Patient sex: M
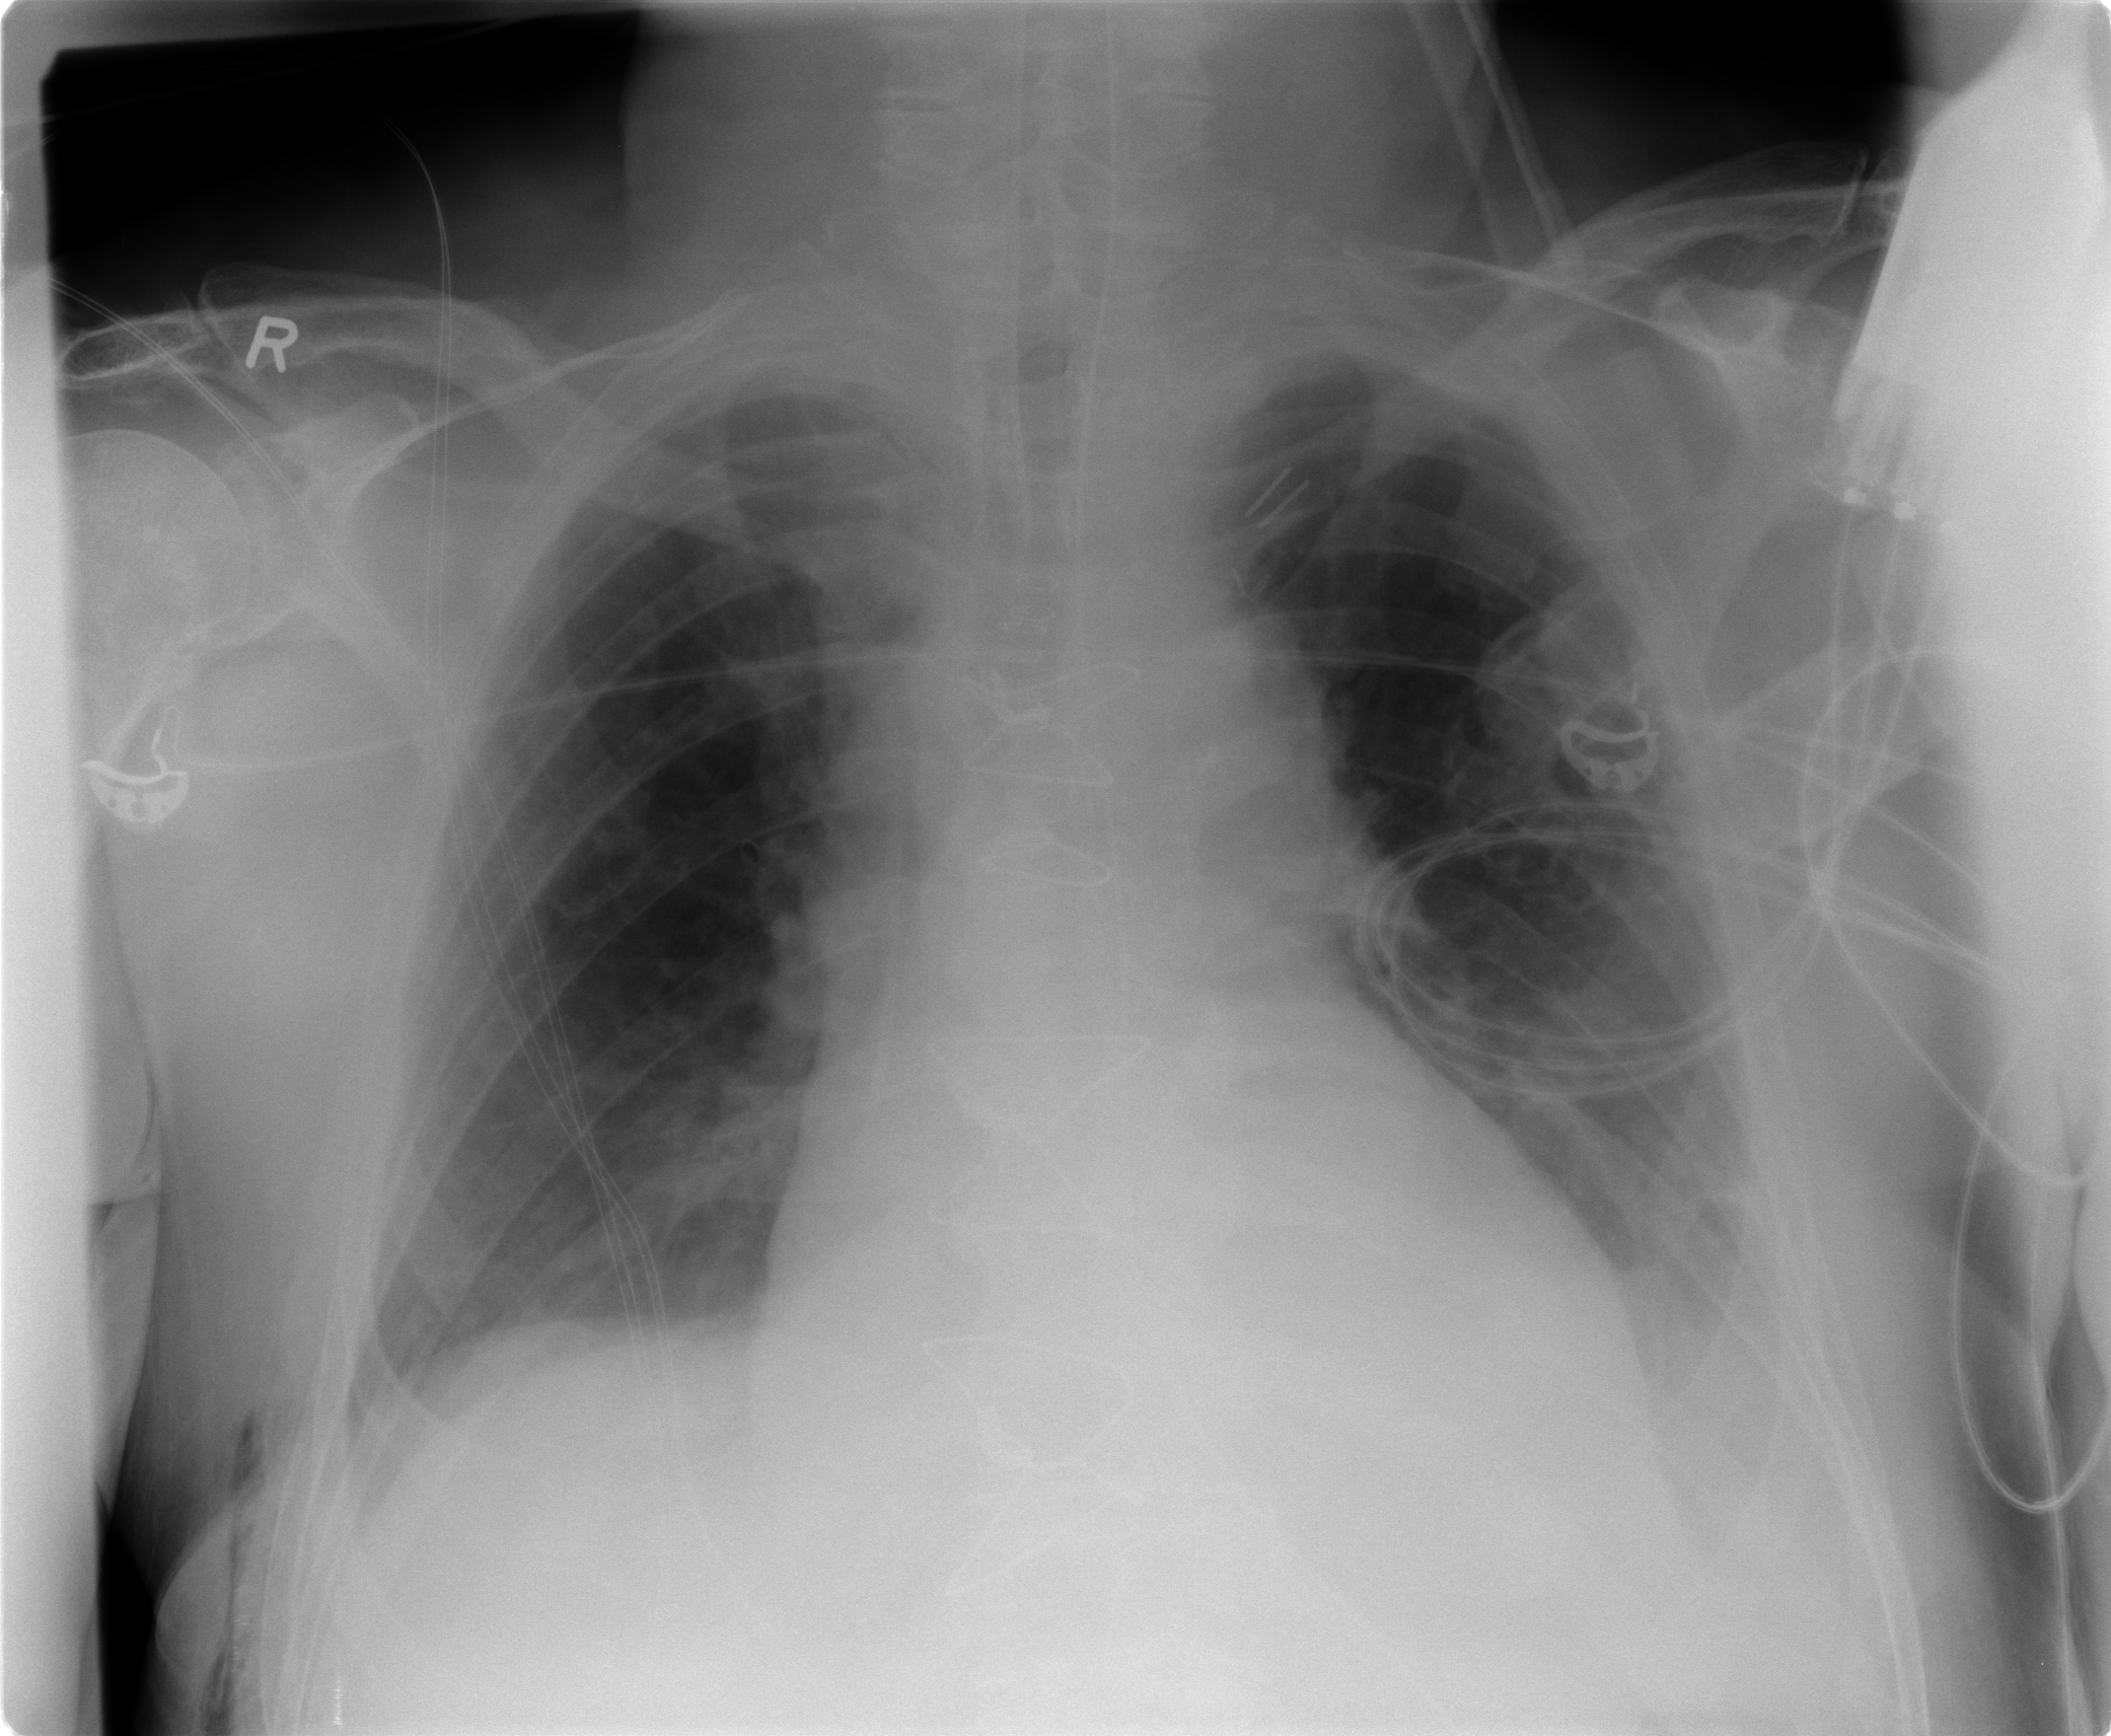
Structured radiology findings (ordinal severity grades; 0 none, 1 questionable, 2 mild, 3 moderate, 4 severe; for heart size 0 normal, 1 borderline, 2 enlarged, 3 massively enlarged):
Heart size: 2
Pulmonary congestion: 2
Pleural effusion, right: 0
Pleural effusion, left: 2
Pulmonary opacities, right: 0
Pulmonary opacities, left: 0
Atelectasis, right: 2
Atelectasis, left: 2